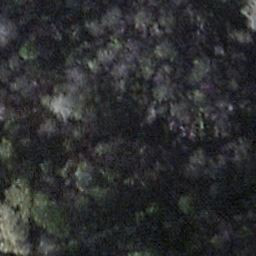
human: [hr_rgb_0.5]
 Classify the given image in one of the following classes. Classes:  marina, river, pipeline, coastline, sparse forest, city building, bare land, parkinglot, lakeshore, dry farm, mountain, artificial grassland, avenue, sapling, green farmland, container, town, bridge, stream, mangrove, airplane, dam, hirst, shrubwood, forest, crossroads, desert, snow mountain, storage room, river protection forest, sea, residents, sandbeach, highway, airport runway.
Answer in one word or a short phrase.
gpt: shrubwood